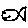
Label: fish